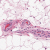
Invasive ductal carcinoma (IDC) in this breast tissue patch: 0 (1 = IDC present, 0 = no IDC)